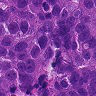
Metastatic tissue present: yes